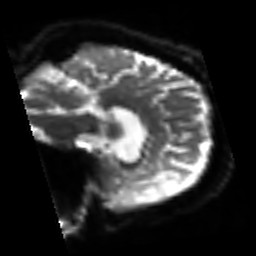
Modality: sbref
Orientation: sagittal
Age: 76
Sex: female
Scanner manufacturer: siemens
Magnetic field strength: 3 T
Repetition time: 3.2 s
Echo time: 0.081 s